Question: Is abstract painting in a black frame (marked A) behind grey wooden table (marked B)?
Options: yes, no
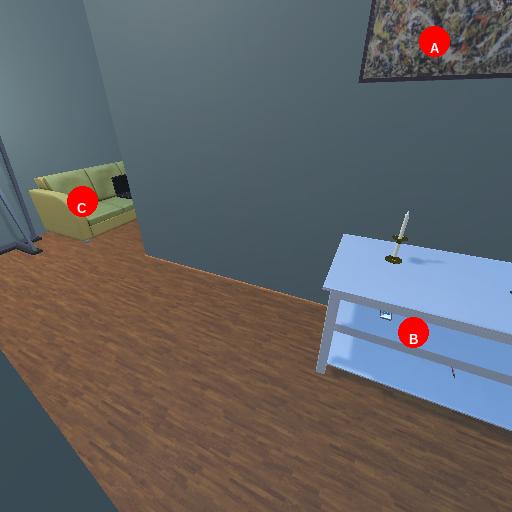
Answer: yes